Question: I'm writing a Powershell script to enforce "General Formatting" of Column AI. This is what I have and it didn't appear to execute.
'''
$worksheet.columns.items('AI').GeneralFormat = $true
'''
What is the right Powershell code for such a task?
General Formatting:

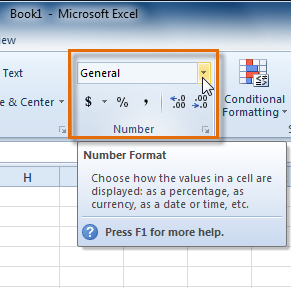
Answer: The clue is in your screenshot; the tooltip specifies this is the "Number Format" setting.
'''
$worksheet.Columns("AI").NumberFormat = "General"
'''
Check out the <URL> appears to cover that.